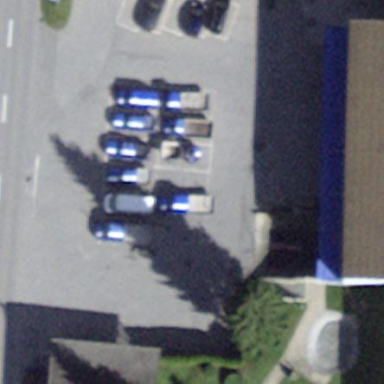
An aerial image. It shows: Parking area with asphalt surface.